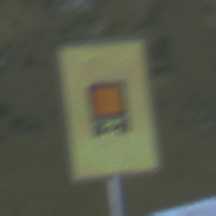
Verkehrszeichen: KennzeichnungspflichtigeFahrzeugeGefaehrlicheGueterOhnePfeilsymbol
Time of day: SunriseSunset
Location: Outdoor (RoadRail)
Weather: Clear
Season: NotSpecified
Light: Natural